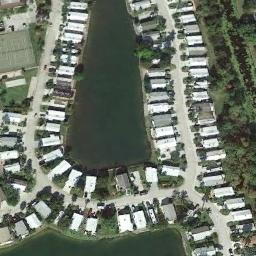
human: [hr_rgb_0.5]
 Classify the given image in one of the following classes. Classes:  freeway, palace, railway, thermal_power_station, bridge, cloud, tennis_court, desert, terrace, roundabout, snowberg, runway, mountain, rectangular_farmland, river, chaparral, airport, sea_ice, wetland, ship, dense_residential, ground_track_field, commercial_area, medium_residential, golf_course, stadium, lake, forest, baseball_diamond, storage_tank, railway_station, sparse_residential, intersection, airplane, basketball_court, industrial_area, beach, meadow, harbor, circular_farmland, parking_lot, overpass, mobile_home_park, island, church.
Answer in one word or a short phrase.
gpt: mobile_home_park